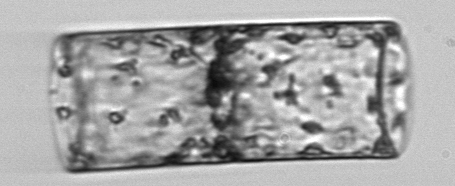
Label: Guinardia_flaccida